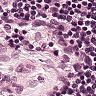
Metastatic tissue present: no